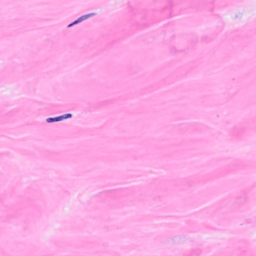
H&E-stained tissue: Breast